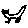
Label: cat